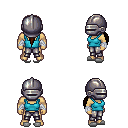
a pixel art fantasy rpg character, male body template, human, tanned skin, teal pirate shirt, metal pants, brown ponytail hairstyle, metal helm, white cloth bandages, white slippers, four views (front, back, left, right), 2x2 character sprite sheet, small pixel art, hard edges, no anti-aliasing